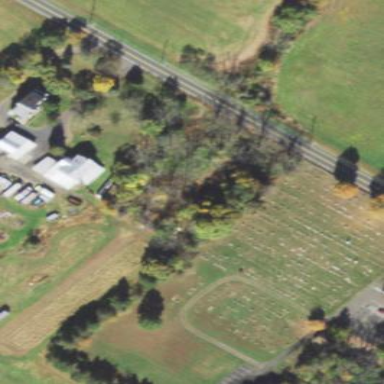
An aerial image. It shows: Cemetery.